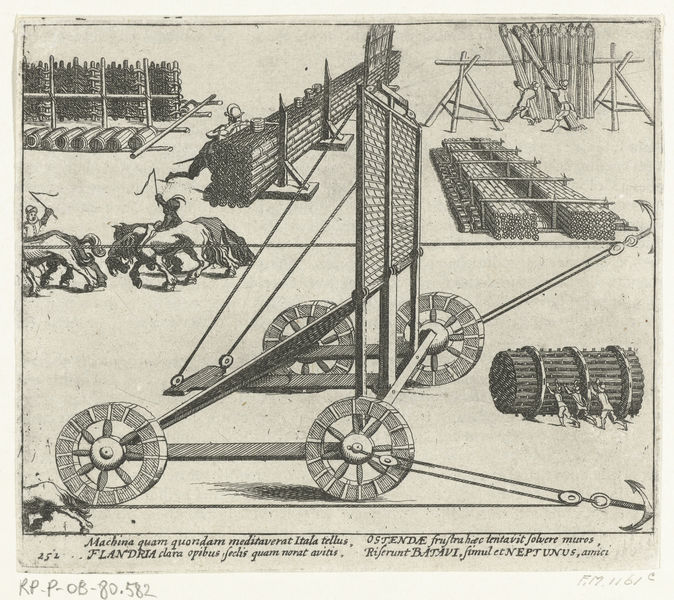
Titel: Beleg van Oostende: werktuigen gebruikt door Spinola tijdens het beleg
Künstler: Simon Frisius
Standort: Amsterdam
Institution: Rijksmuseum
Schlagwörter: holz, schwarz, skizze, zeichnung, zaun, pferde, räder, ziehen, wagen, rollen, stapel, plan, fässer, anker, bau, bauen, anleitung, limes, bauarbeiter, arbeitspferde, tonnen, katapult